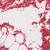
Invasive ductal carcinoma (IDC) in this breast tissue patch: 0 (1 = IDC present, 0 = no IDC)